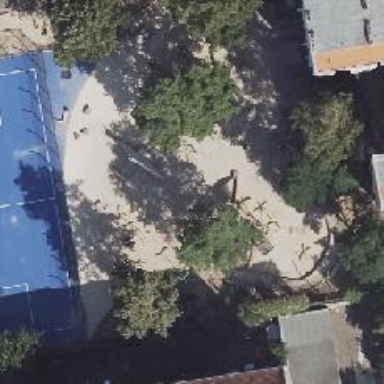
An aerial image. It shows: Playground featuring balance activity.